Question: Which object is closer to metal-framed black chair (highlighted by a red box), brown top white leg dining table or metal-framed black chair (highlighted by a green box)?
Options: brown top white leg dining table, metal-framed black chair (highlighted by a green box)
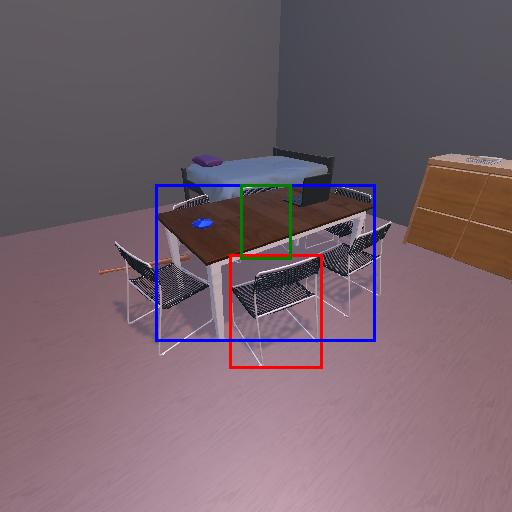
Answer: brown top white leg dining table